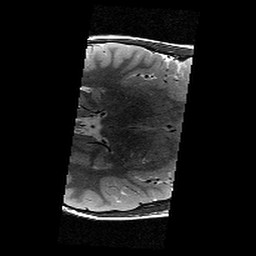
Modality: T2w
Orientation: axial
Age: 8
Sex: male
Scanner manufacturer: siemens
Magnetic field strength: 3 T
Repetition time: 9.23 s
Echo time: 0.067 s